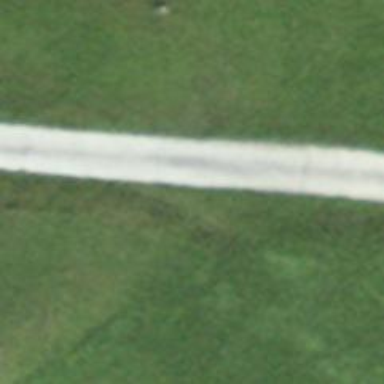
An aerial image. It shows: Unclassified road with asphalt surface.